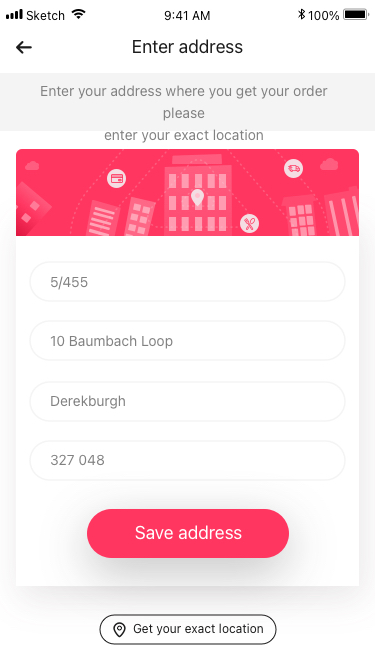
Text in this UI design:
Enter your address where you get your order please
enter your exact location
Get your exact location
10 Baumbach Loop
Derekburgh
327 048
5/455